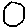
Label: circle